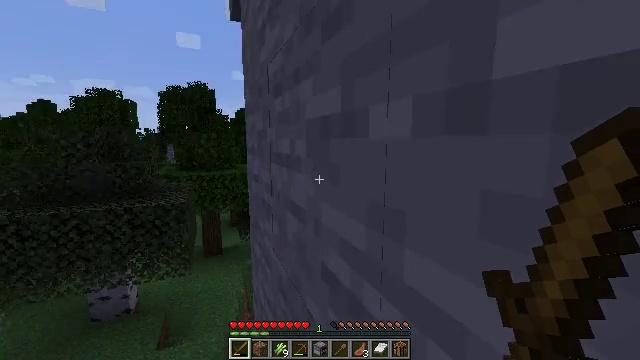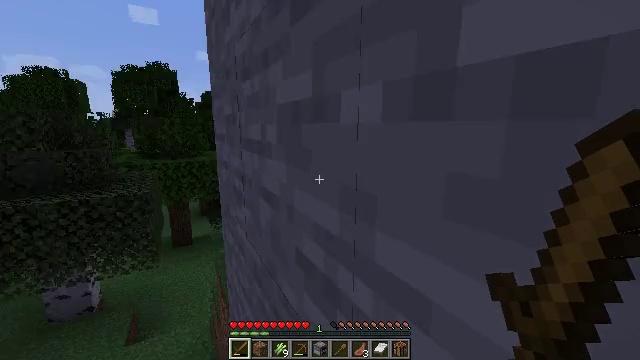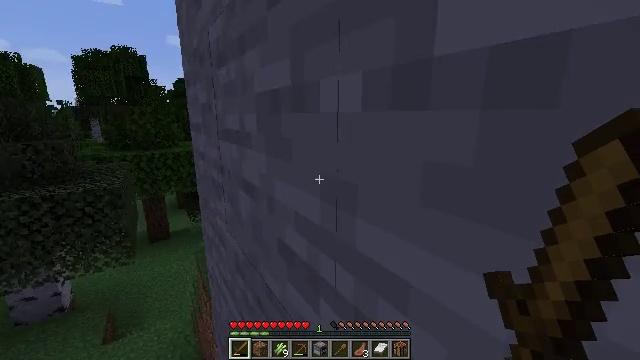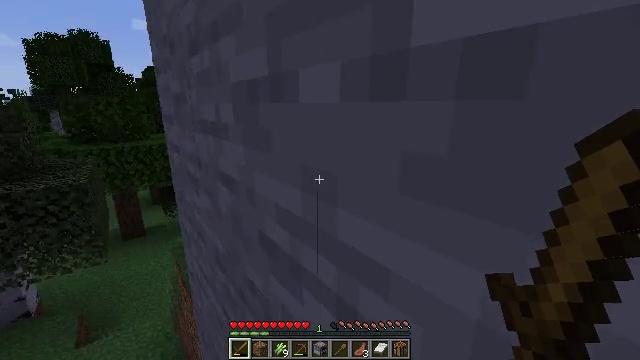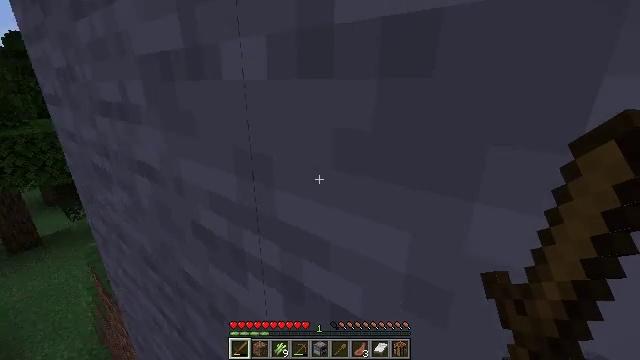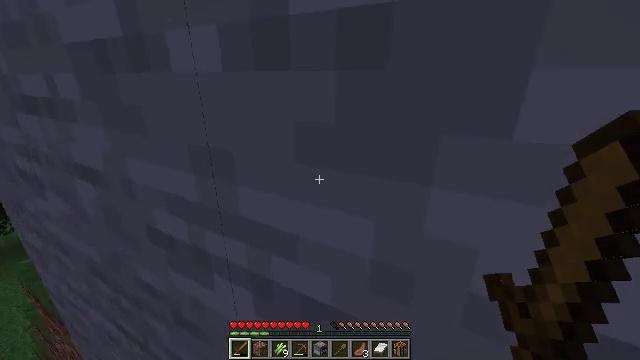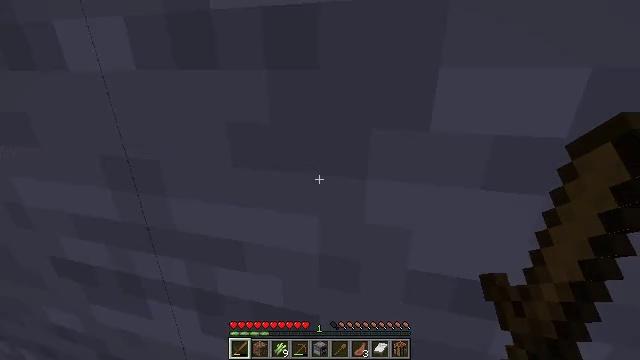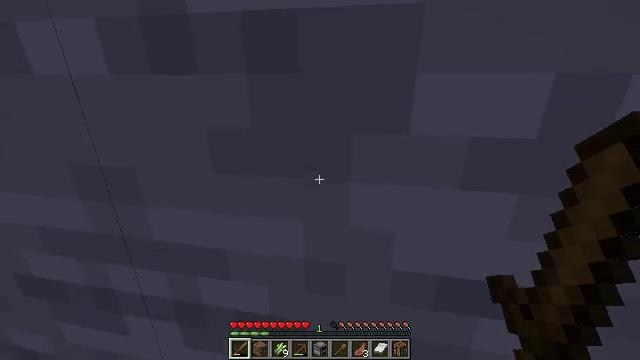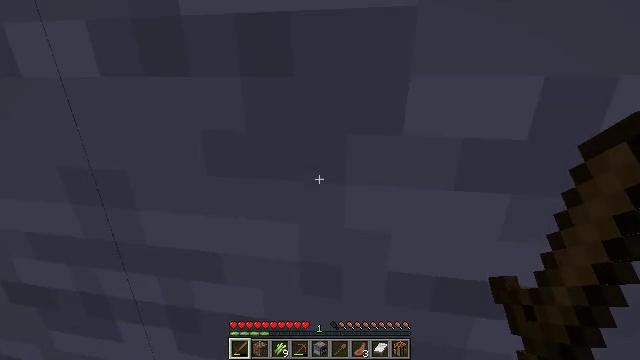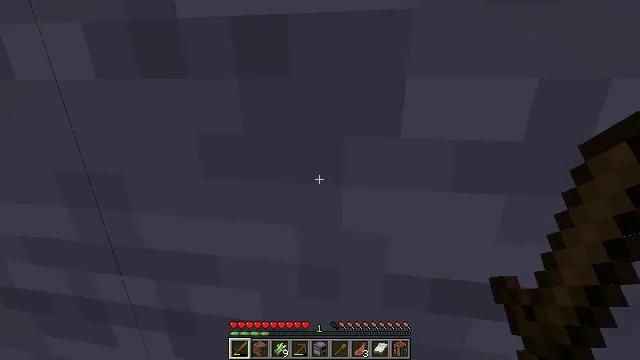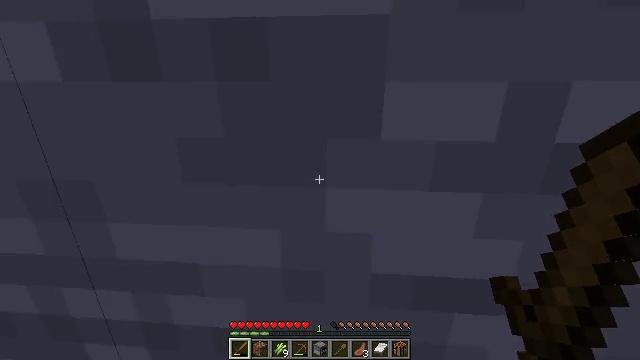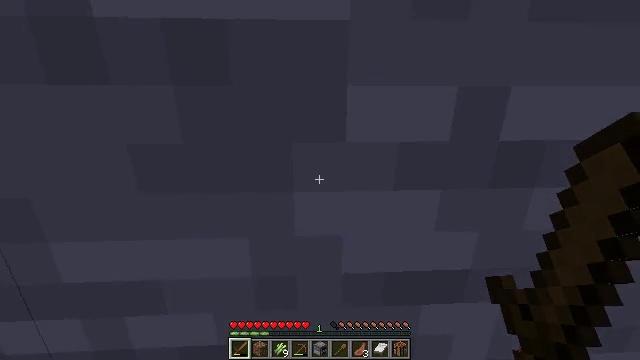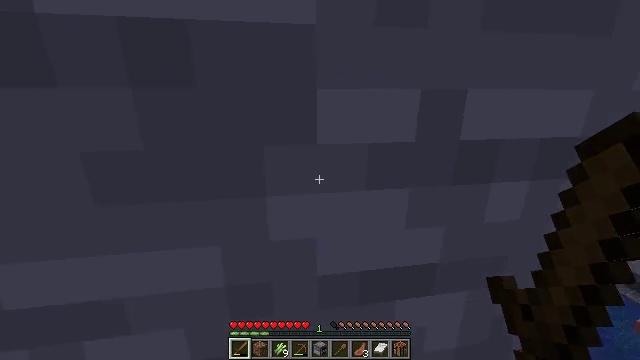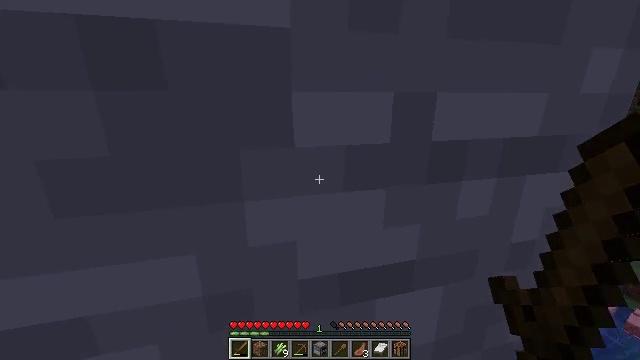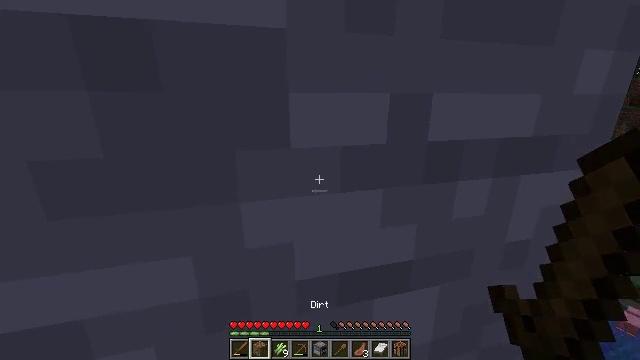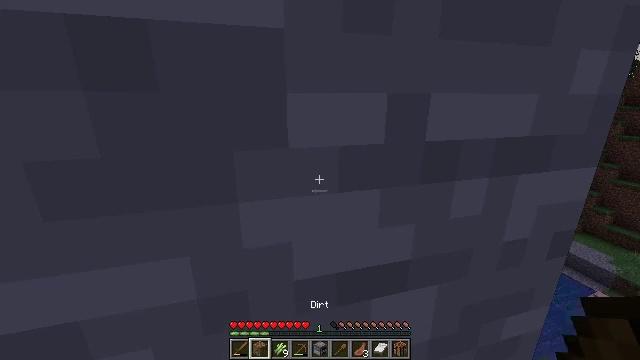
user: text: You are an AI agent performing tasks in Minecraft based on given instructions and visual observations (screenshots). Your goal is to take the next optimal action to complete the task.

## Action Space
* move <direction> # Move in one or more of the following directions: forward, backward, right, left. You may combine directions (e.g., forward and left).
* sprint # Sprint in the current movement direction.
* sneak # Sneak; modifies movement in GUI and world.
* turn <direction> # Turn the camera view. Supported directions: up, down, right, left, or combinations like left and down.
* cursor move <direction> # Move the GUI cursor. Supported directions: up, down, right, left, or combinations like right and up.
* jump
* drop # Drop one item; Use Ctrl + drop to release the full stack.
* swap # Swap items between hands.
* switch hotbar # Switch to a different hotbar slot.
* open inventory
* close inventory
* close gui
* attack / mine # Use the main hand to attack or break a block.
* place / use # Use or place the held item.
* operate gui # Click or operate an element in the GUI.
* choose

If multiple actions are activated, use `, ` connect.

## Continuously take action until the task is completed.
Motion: motion action
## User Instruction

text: Gather coal ore with a pickaxe.
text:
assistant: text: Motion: turn right and down
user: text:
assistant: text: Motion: turn right and down
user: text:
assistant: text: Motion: turn right and down
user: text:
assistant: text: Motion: turn right and down
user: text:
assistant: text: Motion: turn right and down
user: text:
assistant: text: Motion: turn right
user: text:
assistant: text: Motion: turn right
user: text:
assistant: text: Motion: turn right
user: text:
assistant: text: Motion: no_op
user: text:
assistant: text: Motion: turn right
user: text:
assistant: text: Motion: turn right
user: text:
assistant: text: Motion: turn right
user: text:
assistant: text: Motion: turn right
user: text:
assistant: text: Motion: no_op
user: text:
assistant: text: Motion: no_op
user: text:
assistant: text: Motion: no_op
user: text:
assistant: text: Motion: no_op
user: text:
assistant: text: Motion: no_op
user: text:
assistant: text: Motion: no_op
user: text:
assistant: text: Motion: no_op
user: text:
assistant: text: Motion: no_op
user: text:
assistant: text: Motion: no_op
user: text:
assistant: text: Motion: no_op
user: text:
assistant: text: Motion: no_op
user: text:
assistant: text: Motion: no_op
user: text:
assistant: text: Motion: no_op
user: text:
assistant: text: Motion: no_op
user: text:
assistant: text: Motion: no_op
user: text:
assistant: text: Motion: no_op
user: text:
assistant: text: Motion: no_op